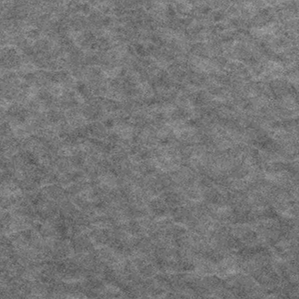
Label: frost